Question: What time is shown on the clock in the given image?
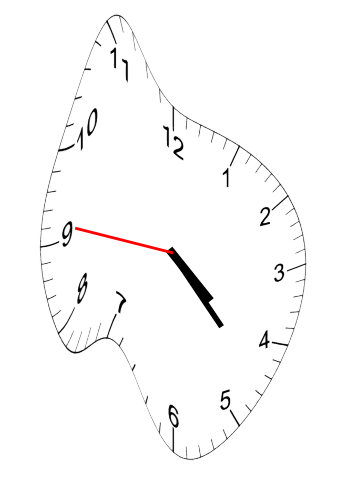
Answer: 04:22:46